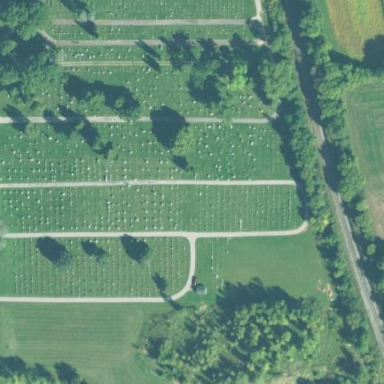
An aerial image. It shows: Cemetery.